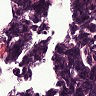
Metastatic tissue present: no